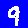
Digit: 9